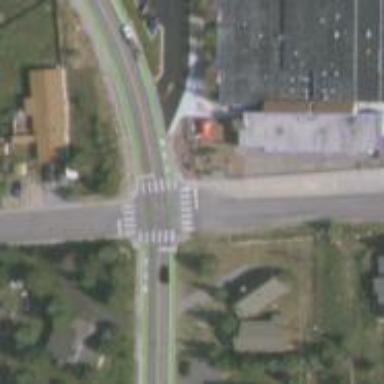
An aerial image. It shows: Uncontrolled crossing on the road.